Interaction volume radius: 5 \u00c5
Interaction volume height: 25 \u00c5
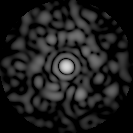
Disorder parameter: 0.826